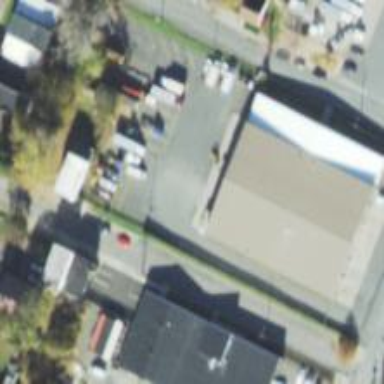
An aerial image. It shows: Warehouse building.